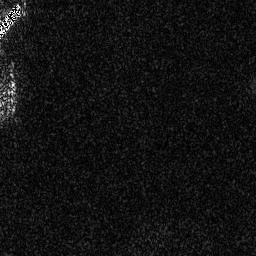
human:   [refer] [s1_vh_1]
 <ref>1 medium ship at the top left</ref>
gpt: <box>[[0, 0, 9, 15, 0]]</box>